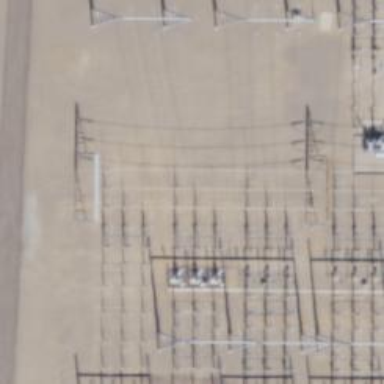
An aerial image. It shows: Switch used for power control.